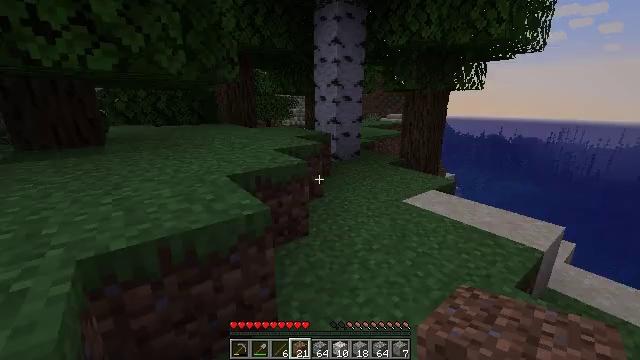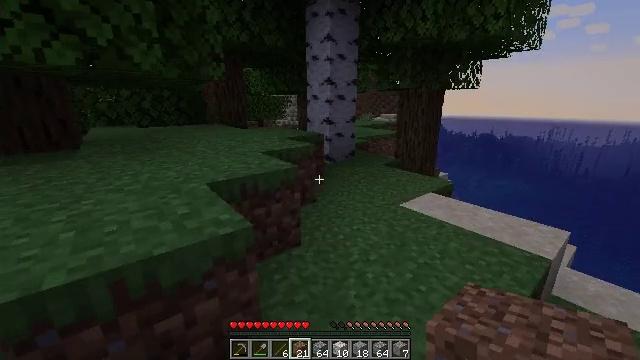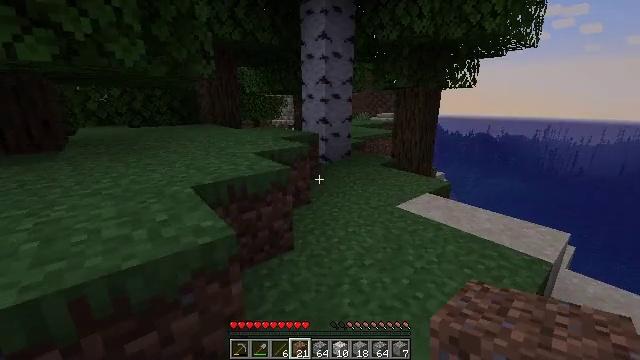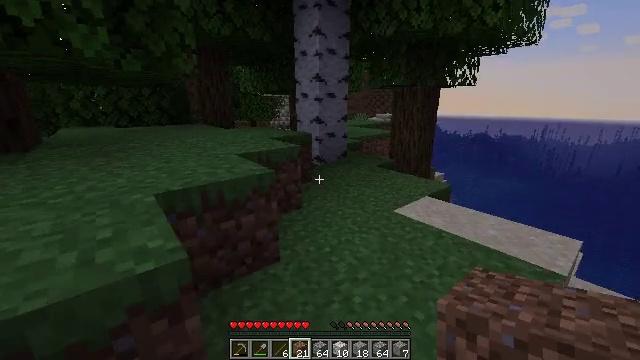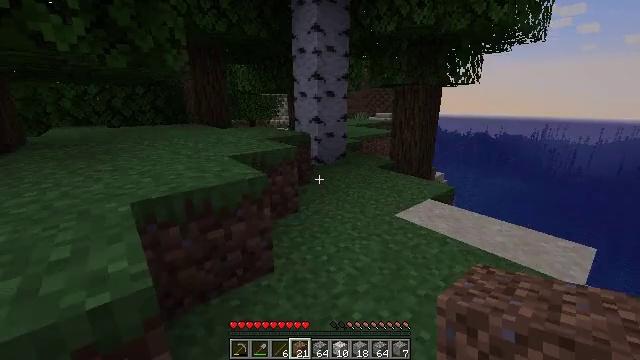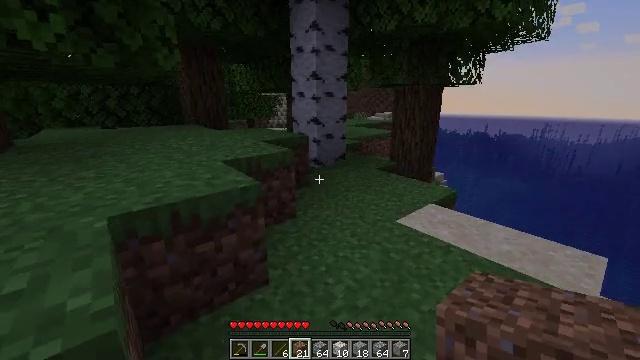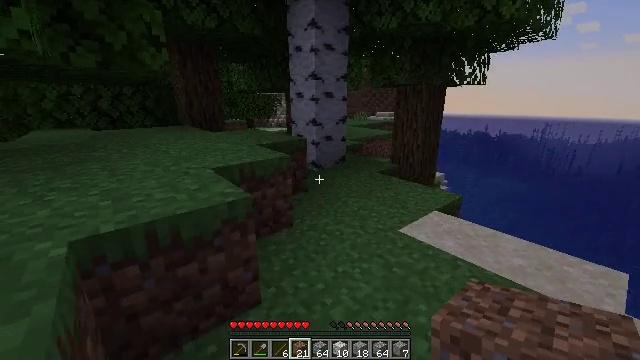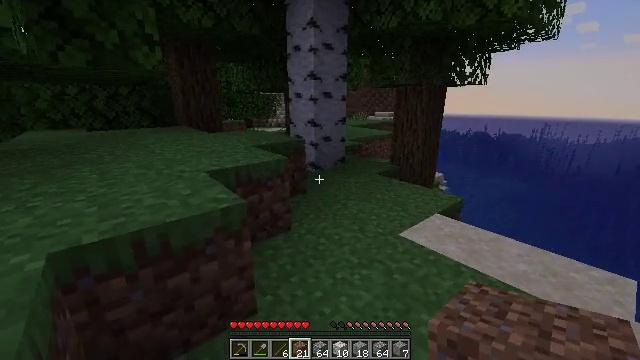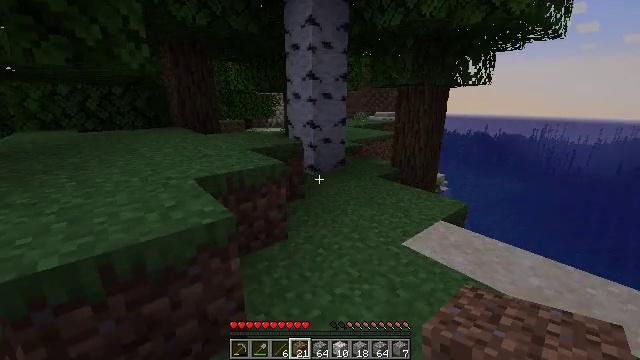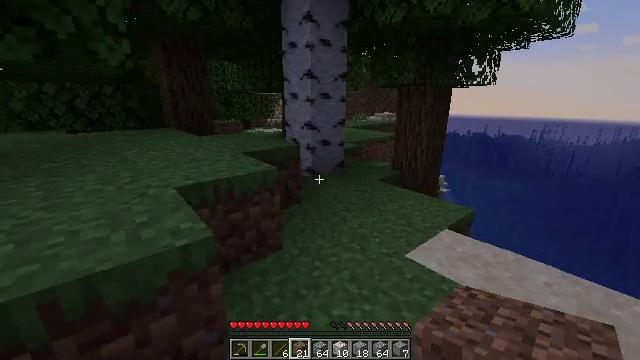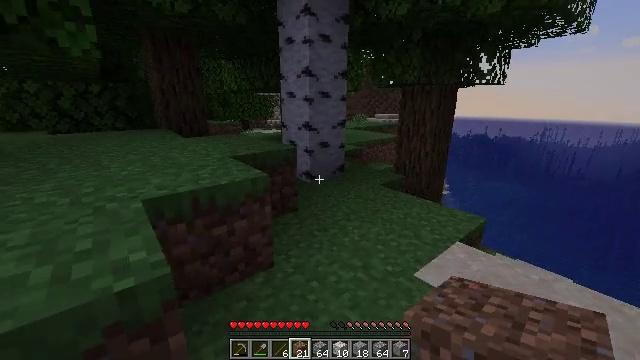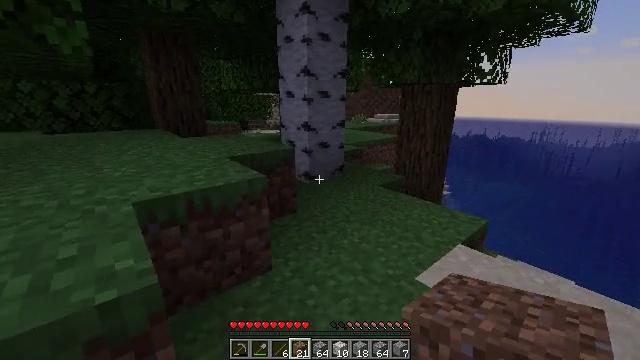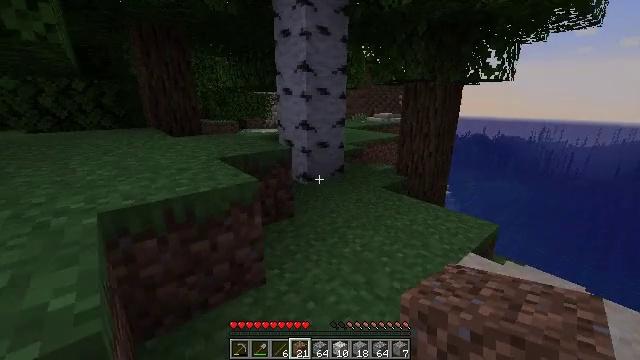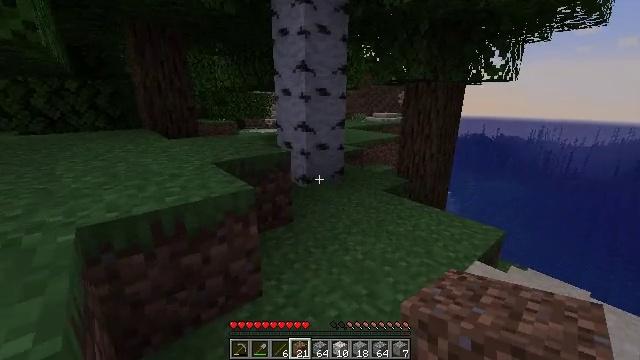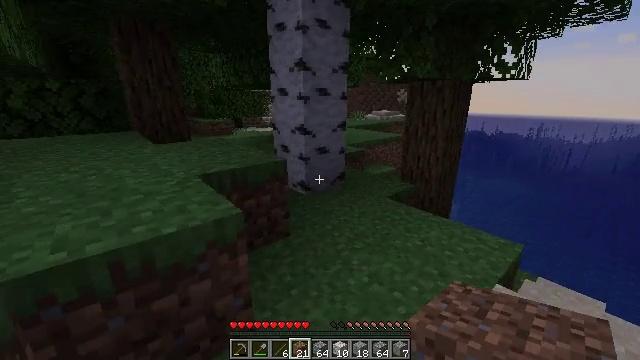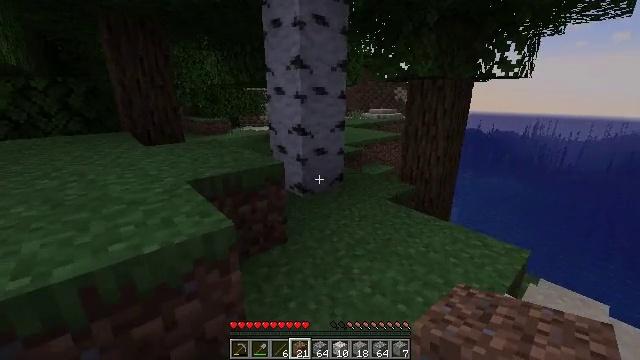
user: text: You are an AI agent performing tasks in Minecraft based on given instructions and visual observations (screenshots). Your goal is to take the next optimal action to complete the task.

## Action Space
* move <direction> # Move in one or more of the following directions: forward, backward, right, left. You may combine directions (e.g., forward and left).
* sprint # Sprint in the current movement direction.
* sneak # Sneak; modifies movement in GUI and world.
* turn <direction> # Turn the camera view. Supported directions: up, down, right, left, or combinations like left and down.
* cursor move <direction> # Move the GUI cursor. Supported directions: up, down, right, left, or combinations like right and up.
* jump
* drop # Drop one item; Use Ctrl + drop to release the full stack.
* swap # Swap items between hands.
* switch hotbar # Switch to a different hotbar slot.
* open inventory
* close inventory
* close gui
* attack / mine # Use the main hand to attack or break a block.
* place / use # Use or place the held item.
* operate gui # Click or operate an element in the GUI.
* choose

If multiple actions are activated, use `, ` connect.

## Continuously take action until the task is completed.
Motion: motion action
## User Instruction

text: Hunt fish.
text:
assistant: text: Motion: move forward and move right
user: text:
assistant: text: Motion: move forward and move right
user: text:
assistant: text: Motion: move forward
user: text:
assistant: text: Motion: move forward
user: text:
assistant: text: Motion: move forward
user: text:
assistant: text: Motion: move forward
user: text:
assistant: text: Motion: move forward
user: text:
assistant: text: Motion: move forward
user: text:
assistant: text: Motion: move forward
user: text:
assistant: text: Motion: move forward
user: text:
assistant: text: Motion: move forward
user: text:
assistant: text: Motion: move forward
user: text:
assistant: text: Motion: move forward
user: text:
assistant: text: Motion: move forward
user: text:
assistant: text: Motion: move forward
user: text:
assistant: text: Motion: move forward, turn right and down
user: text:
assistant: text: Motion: move forward, turn right and down
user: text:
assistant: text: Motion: move forward
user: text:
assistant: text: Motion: move forward
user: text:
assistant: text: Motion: move forward
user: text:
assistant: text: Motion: move forward and move right
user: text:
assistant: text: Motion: move forward and move right
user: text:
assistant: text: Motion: move forward and move right
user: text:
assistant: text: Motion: move forward and move right
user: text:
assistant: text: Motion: move forward and move right
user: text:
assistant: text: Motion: move forward and move right
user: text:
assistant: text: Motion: move forward
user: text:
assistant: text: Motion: move forward
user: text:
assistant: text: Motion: move forward
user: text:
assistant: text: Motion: move forward